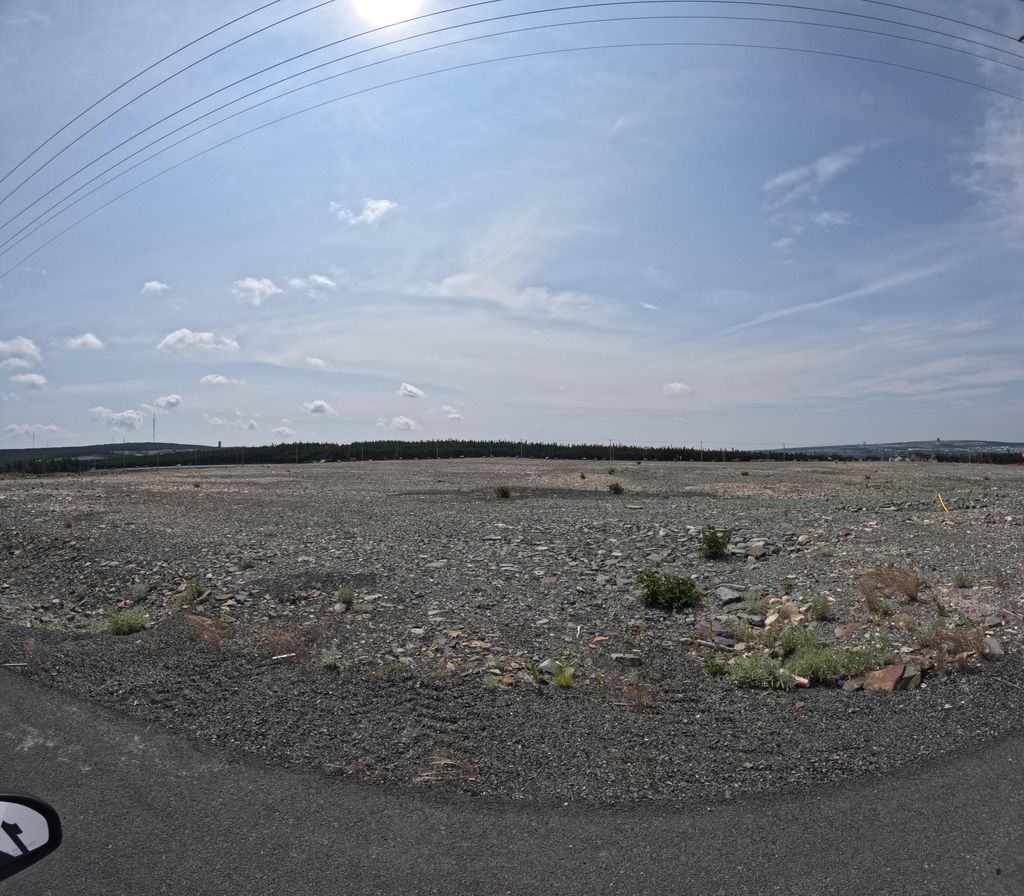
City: st_johns